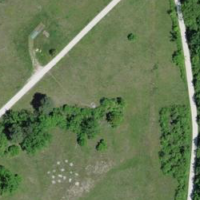
EUNIS habitat code: 45
Species observed at this site:
Allium carinatum
Stachys recta
Allium scorodoprasum
Centaurea scabiosa
Globularia bisnagarica
Lampyris noctiluca
Orchis militaris
Lysandra bellargus
Plantago media
Clematis vitalba
Eryngium campestre